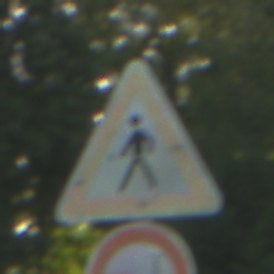
Verkehrszeichen: FussgaengerRechts
Zusatzzeichen unten: VerbotUeberholenEinspurigeFahrzeuge
Umgebung: Outdoor, Suburban
Tageszeit: SunriseSunset
Wetter: PartlyCloudy
Licht: Natural
Jahreszeit: NotSpecified
Kontrast: MediumContrast